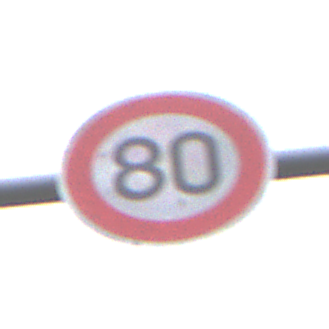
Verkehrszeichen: Geschwindigkeit80
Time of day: Midday
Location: Outdoor (Suburban)
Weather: Overcast
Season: NotSpecified
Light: Natural